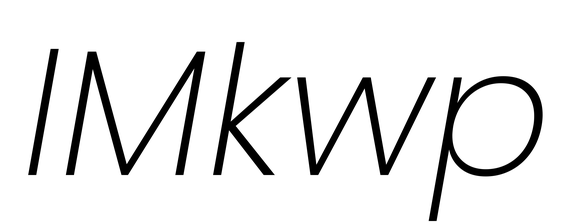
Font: Poppins-ExtraLightItalic